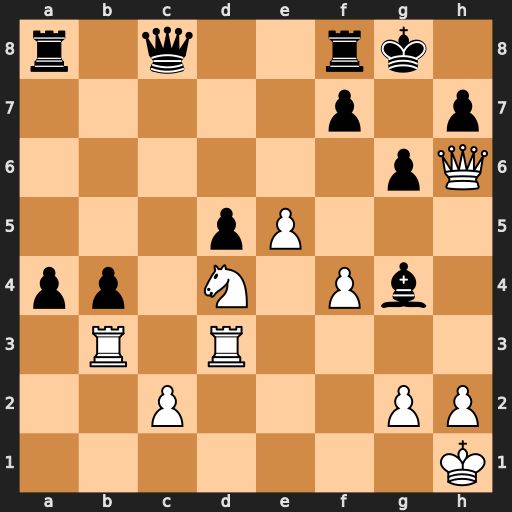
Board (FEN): r1q2rk1/5p1p/6pQ/3pP3/pp1N1Pb1/1R1R4/2P3PP/7K
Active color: w
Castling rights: -
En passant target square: -
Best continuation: Rh3 Bxh3 Rxh3 Qxh3 gxh3